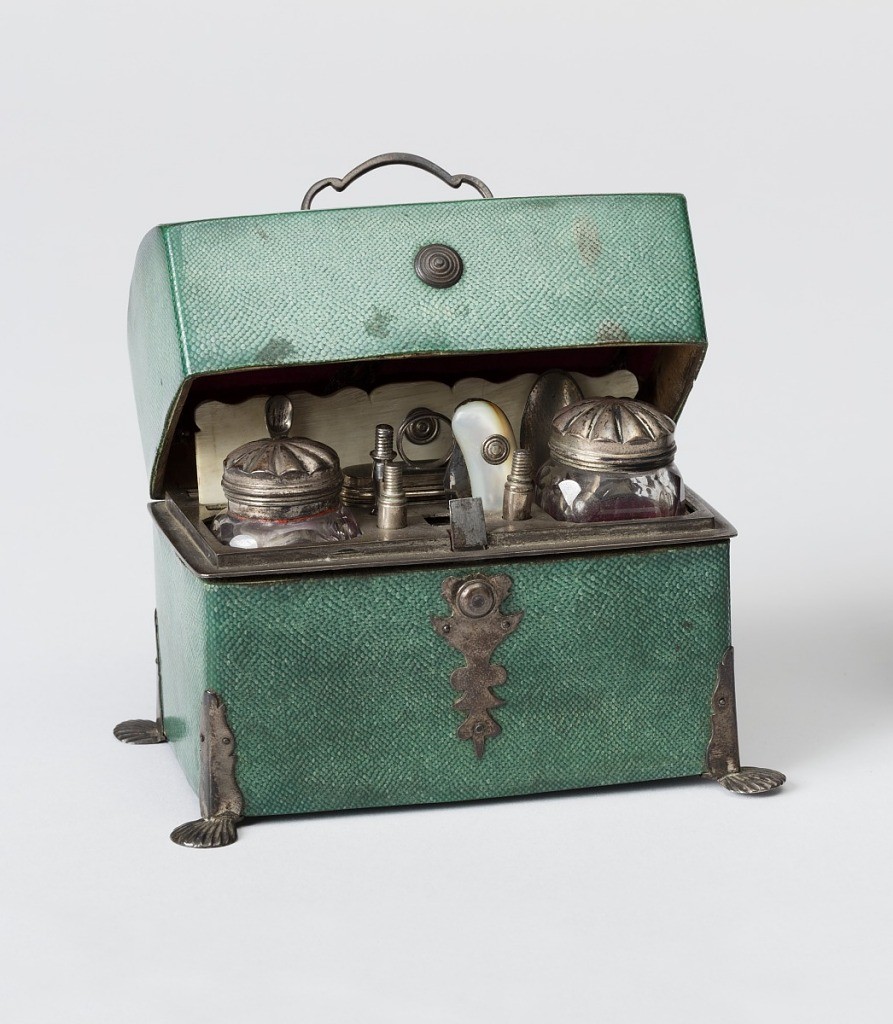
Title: Necessaire
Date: mid-18th century
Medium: Shagreen, silver plate
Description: a: necessaire
b: insert plate
c: velvet interior lid
d: mechanical handle
e: ivory memo pad
f/g: silver container and lid
h: small spoon
i: large spoon
j/k: glass pounce jar and lid
l/m: ink glass jar and lid
n: mother of pearl knife
o: mini spatula
p/q: fountain pen nibs